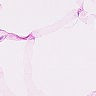
Metastatic tissue present: no